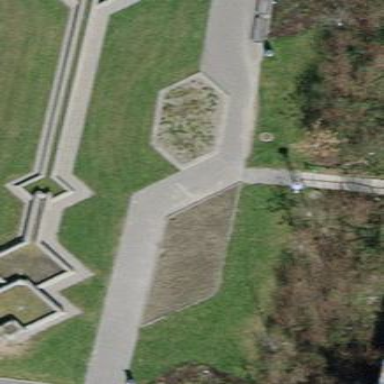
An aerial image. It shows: Fountain.